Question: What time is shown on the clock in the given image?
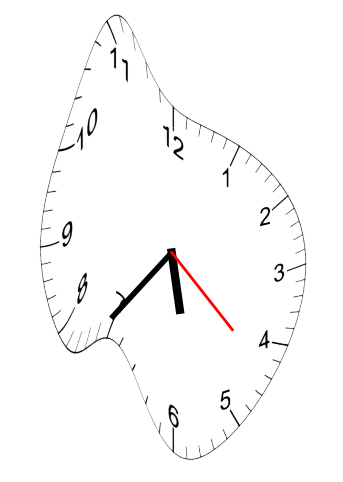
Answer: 05:36:22